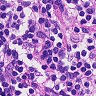
Metastatic tissue present: no